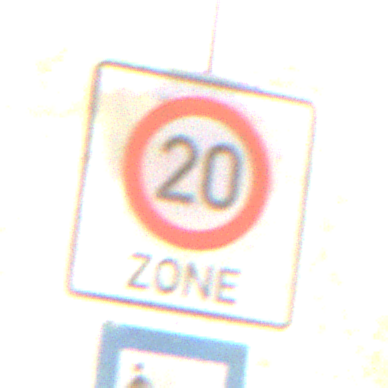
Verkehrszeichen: BeginnZone20
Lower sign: SackgasseRadverkehrFussgaengerDurchlaessig
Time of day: MorningAfternoon
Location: Outdoor (Suburban)
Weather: PartlyCloudy
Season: NotSpecified
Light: Natural